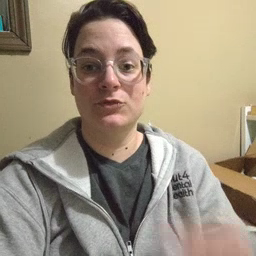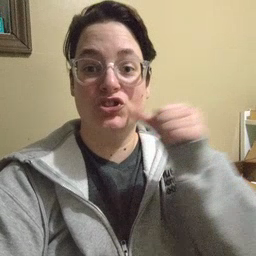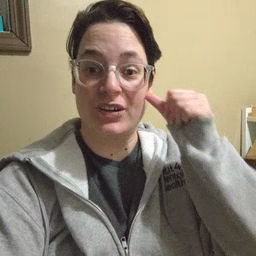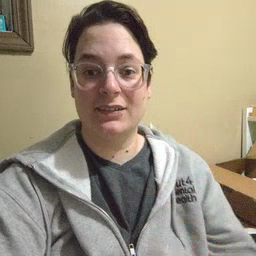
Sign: yesterday